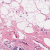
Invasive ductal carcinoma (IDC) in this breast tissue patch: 1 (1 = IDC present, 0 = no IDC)